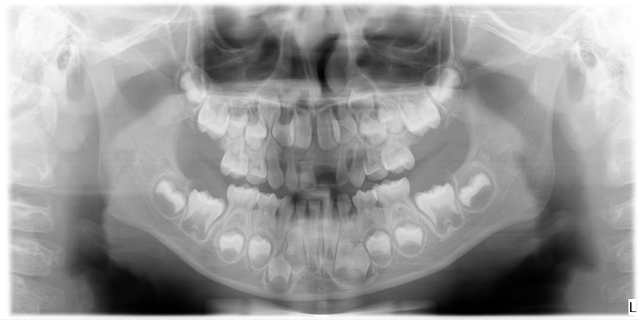
child